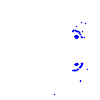
Particle: pion